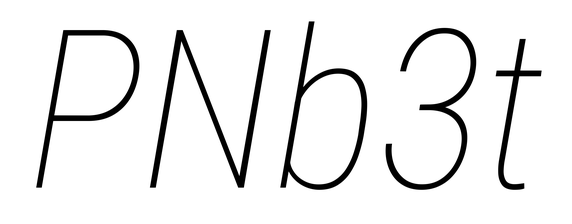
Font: Roboto-Italic_Condensed_Thin_Italic